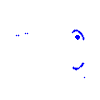
Particle: proton